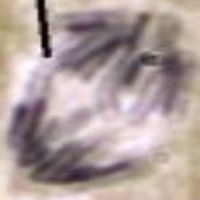
Label: anaphase